Field crop: maize
Growth stage: 2
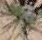
Species: salsola